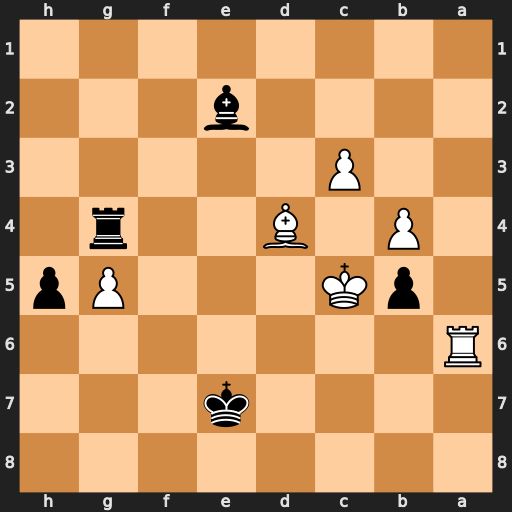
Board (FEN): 8/4k3/R7/1pK3Pp/1P1B2r1/2P5/4b3/8
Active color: b
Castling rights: -
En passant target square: -
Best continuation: Rxg5+ Kb6 Rg6+